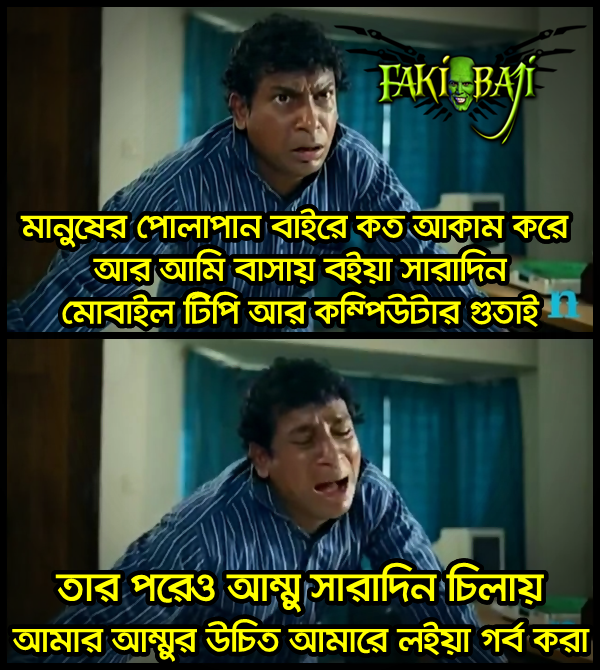
Text: মানুষের পোলাপান বাইরে কত আকাম করে আর আমি বাসায় বইয়া সারাদিন মোবাইল টিপি আর কম্পিউটার গুতাই তার পরেও আম্মু সারাদিন চিলায় আমার আম্মুর উচিত আমারে লইয়া গর্ব করা
Label: Non Hate